Field crop: tomato
Growth stage: 1
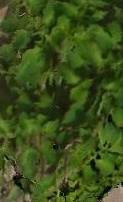
Species: tomato